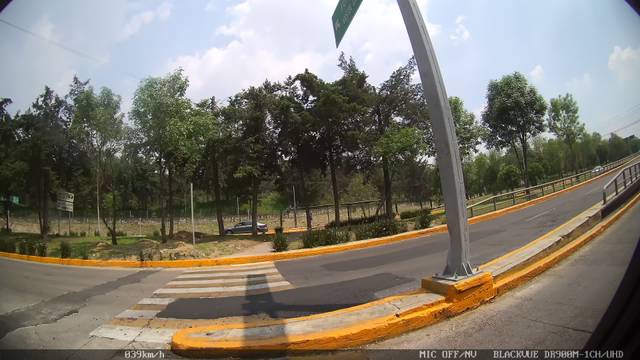
Region: Mexico
Coordinates: 19.481, -99.247